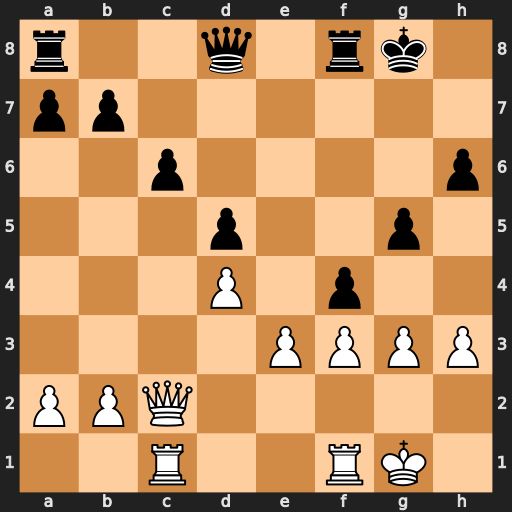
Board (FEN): r2q1rk1/pp6/2p4p/3p2p1/3P1p2/4PPPP/PPQ5/2R2RK1
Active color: w
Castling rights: -
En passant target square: -
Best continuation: Qg6+ Kh8 Qxh6+